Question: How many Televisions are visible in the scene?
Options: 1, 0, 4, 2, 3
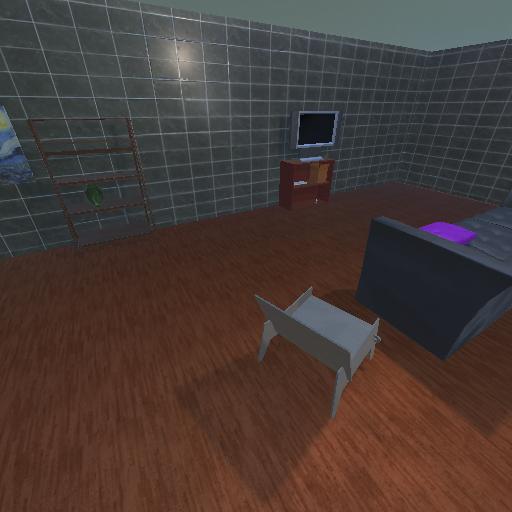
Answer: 1